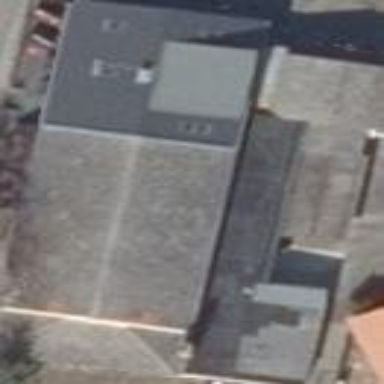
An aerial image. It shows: Building.